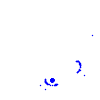
Particle: electron